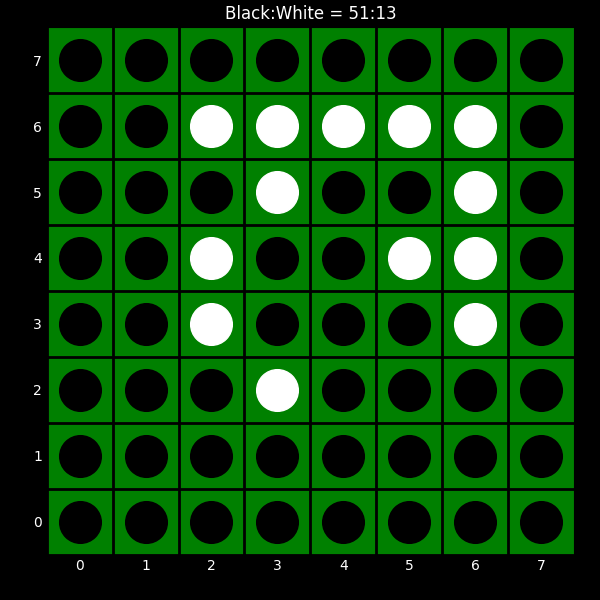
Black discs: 51
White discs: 13